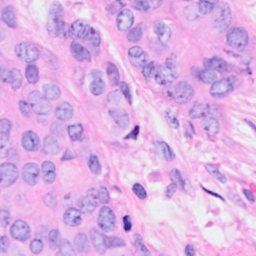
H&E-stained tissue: Breast